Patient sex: M
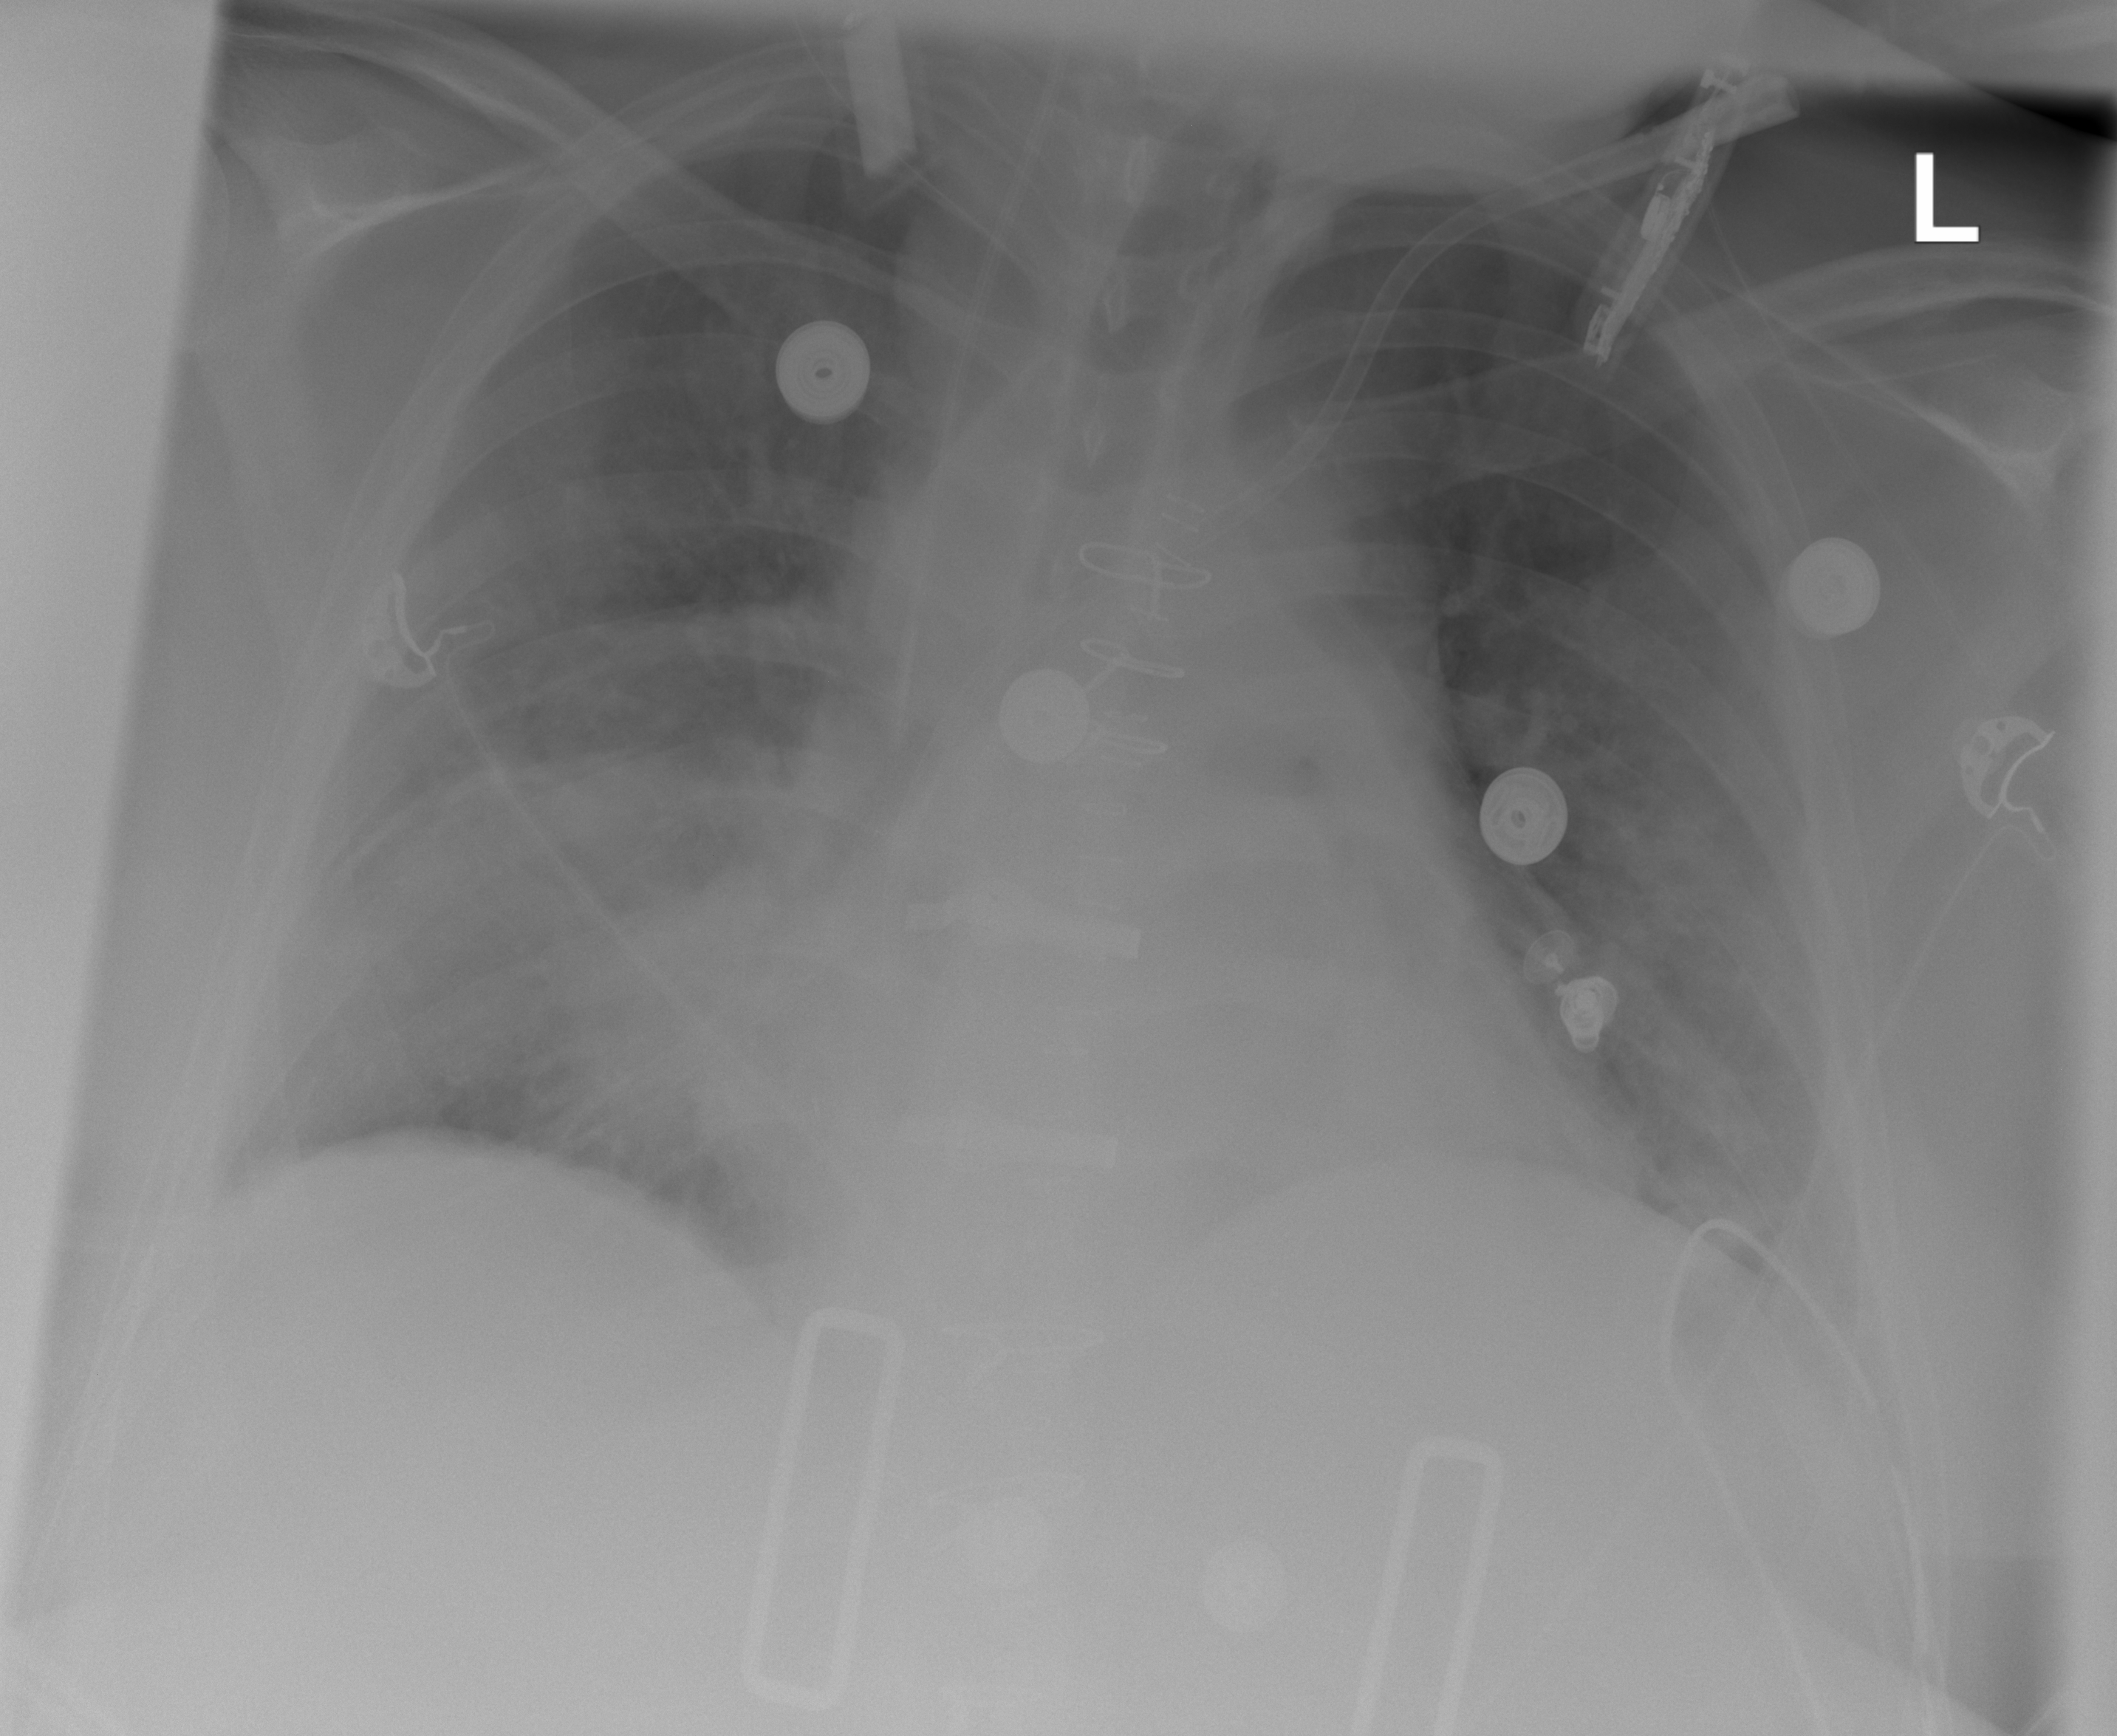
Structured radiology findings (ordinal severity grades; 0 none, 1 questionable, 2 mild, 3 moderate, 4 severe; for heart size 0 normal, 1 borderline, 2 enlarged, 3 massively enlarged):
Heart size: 0
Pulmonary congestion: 2
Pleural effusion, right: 2
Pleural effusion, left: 2
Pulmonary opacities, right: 2
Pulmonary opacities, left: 0
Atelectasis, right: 0
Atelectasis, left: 2